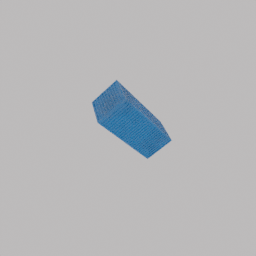
Label: tools